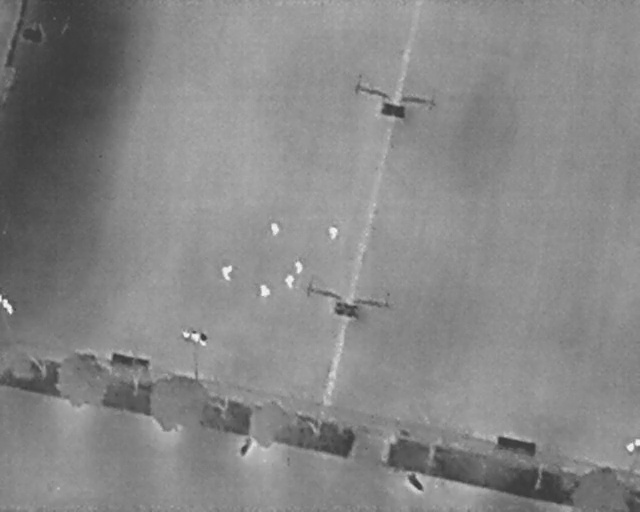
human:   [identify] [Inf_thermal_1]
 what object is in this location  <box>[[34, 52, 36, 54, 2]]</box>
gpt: <ref>1 medium person at the center</ref>